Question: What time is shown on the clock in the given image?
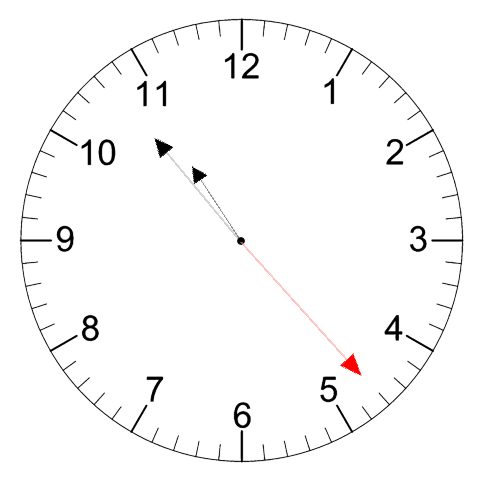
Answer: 10:53:23